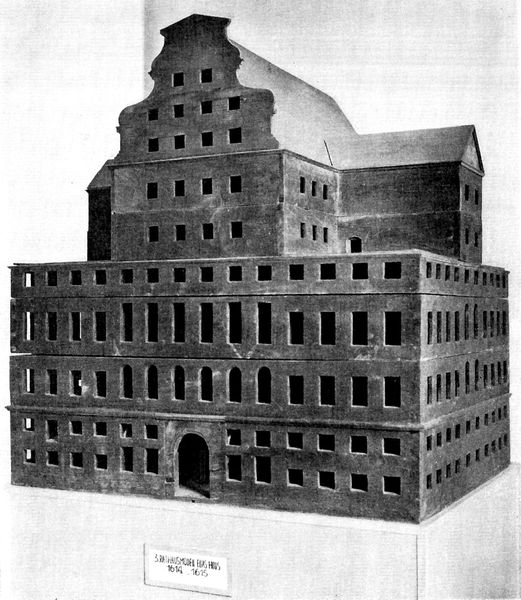
Titel: Rathaus in Augsburg
Künstler: Elias Holl
Standort: Augsburg, Maximilianstraße (EU - D - B)
Schlagwörter: schatten, fenster, grau, holz, licht, schwarz, tür, weiss, dach, gebäude, haus, architektur, sockel, kirche, rund, schrift, ecke, modell, bogen, türen, dächer, giebel, datum, hoch, tor, foto, fotografie, eingang, ruine, eckig, gross, beschriftung, entwurf, rathaus, schema, würfel, kasten, photo, gebäud, etagen, gaube, stockwerke, kubisch, dachgaube, lager, quadratisch, gibel, imposant, lagerhaus, pompös, nazibau, rmodell, fofot, house fassade, renaissance style house